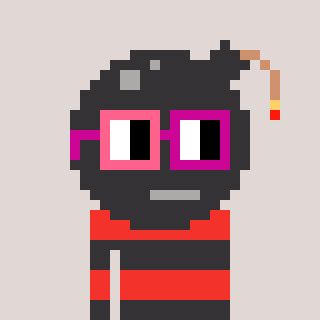
a pixel art character with square pink and red glasses, a bomb-shaped head and a grayscale-colored body on a warm background